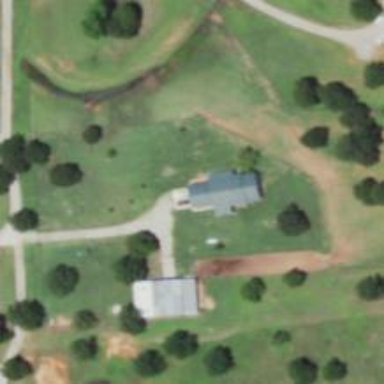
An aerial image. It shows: Driveway.